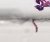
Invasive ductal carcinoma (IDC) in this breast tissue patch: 0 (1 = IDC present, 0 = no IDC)